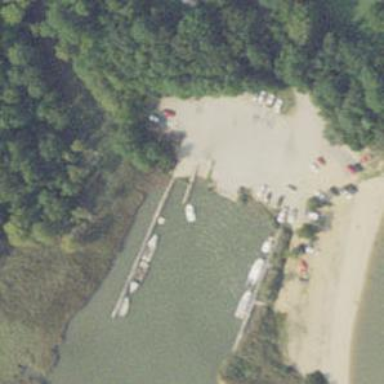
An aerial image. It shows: Slipway on leisure land.